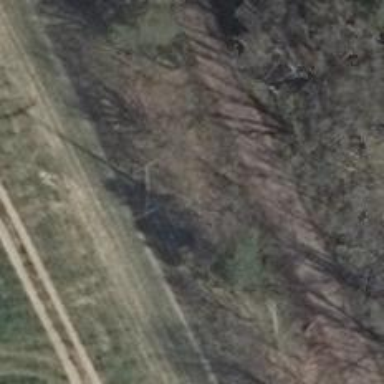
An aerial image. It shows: Row of deciduous broadleaved trees.